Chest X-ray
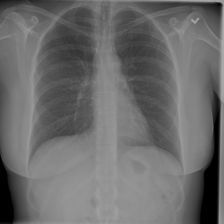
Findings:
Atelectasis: negative
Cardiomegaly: negative
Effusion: negative
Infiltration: negative
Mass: negative
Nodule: negative
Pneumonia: negative
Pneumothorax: negative
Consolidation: negative
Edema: negative
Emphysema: negative
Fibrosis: negative
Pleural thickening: negative
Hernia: negative